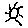
Label: sun